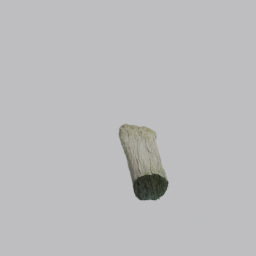
Label: nature